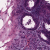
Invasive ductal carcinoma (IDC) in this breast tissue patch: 0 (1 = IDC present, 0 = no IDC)